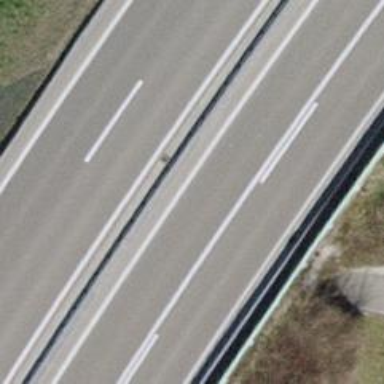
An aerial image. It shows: Trunk highway designated as motorroad.